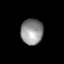
Tissue: lung
Cell type: Endothelial cells
Senescence score: 0.6226
Nuclear area (px): 559
Mean DAPI intensity: 144.617